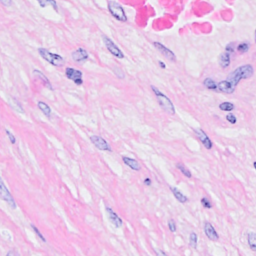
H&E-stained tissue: Breast